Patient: sex F, age 75
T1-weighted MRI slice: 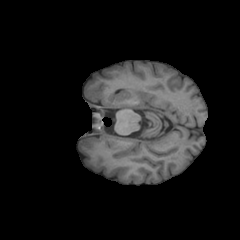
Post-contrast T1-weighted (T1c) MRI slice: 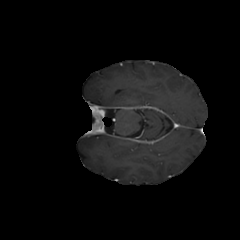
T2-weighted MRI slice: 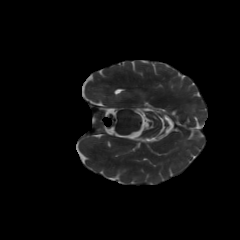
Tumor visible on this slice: no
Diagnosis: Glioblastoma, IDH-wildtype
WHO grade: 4